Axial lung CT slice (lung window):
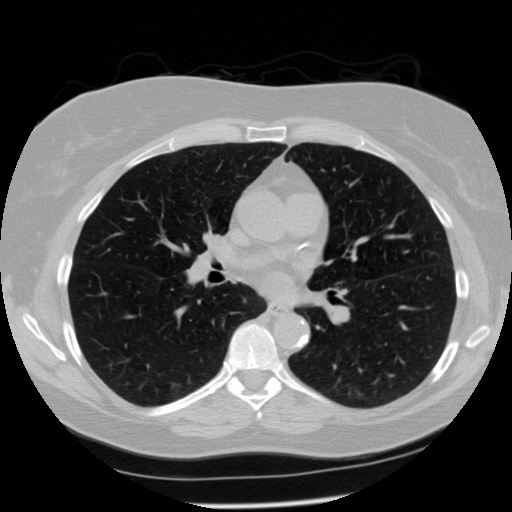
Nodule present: no